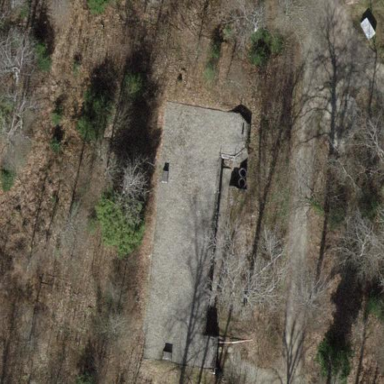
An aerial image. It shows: Military bunker.